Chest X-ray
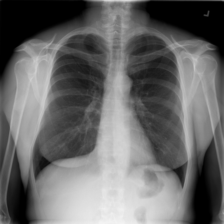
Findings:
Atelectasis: negative
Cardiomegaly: negative
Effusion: negative
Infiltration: positive
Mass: negative
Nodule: negative
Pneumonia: negative
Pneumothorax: negative
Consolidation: negative
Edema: negative
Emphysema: negative
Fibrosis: negative
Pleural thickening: negative
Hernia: negative